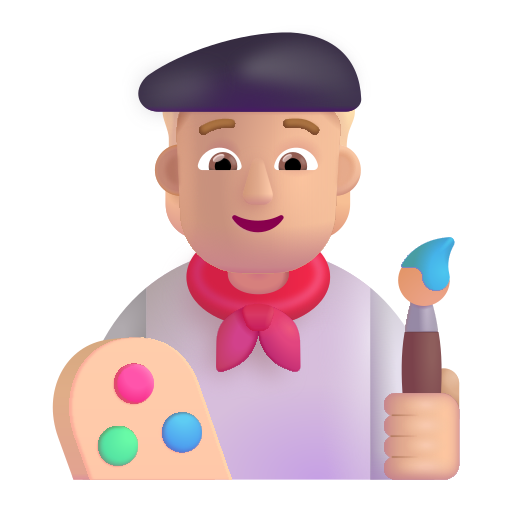
artist color  light